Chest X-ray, PA view. Patient: 35 years old, sex M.
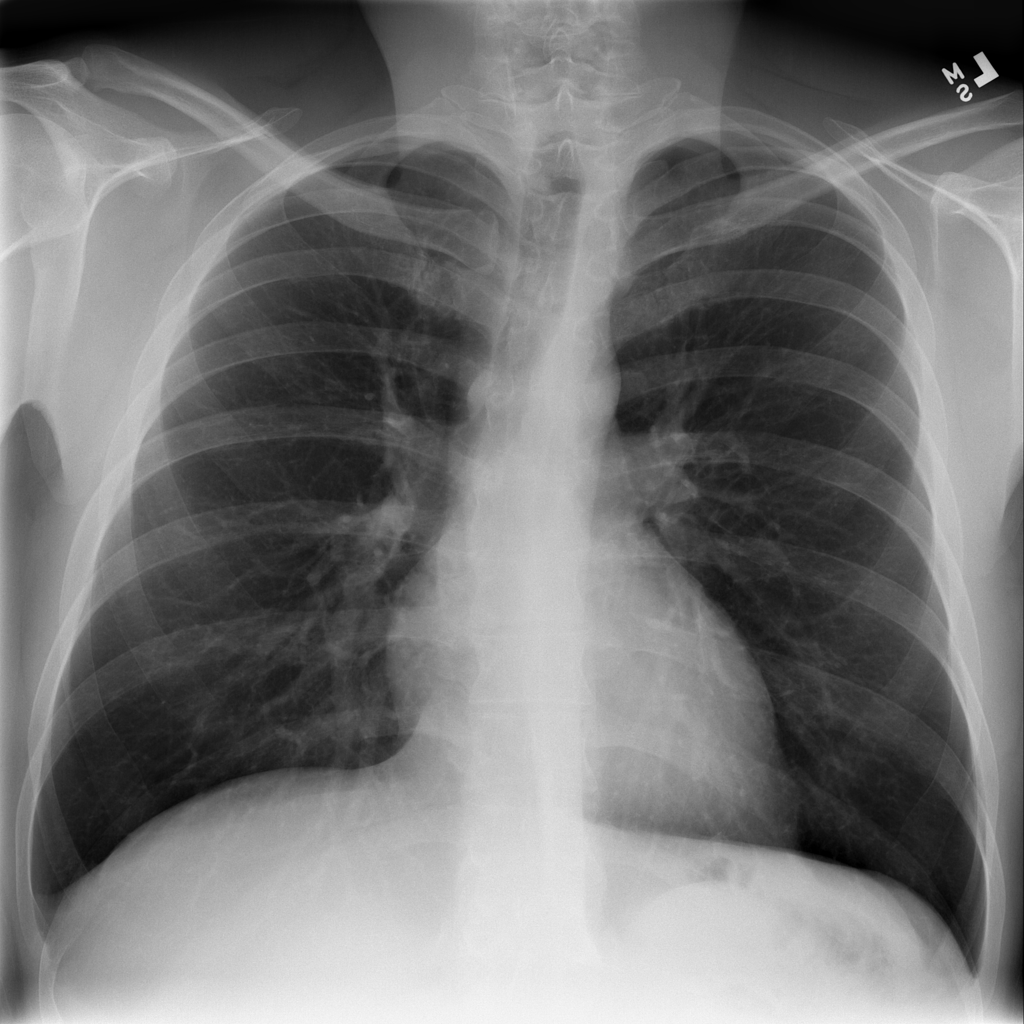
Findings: No Finding